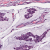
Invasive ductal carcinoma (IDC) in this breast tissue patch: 1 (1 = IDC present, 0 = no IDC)